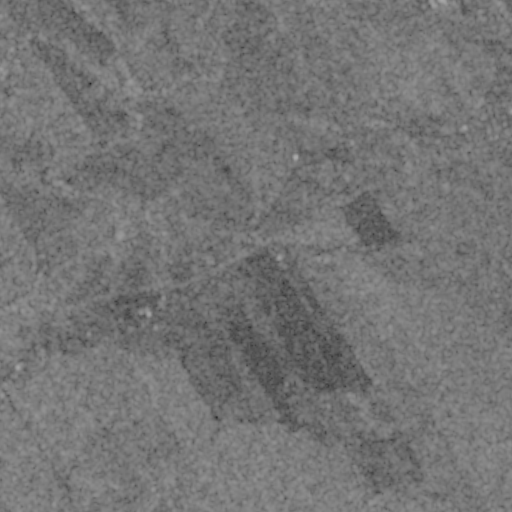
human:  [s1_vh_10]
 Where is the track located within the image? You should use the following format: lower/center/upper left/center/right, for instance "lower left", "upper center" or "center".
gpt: The track is located in the center right of the image.
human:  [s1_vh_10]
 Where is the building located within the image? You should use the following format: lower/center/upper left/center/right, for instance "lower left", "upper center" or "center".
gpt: There is no building in the image.

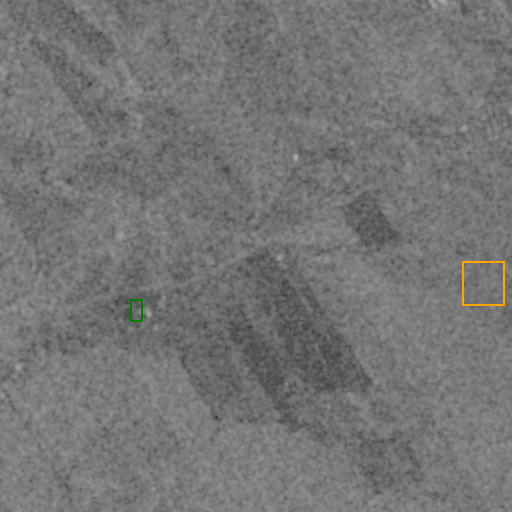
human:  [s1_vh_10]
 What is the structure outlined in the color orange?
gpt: The structure outlined in orange is a track.
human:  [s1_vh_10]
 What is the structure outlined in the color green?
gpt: The structure outlined in green is a building.
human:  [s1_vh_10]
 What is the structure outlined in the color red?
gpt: There is no red outline.